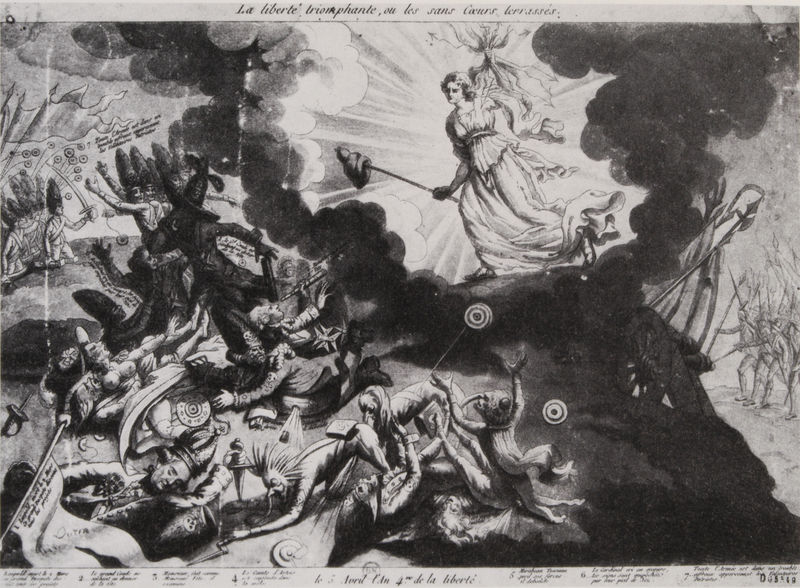
Titel: Die siegreiche Freiheit oder Die Niederschlagung der Herzlosen
Standort: Paris
Institution: Bibliothèque Nationale.
Schlagwörter: berg, dunkel, felsen, feuer, himmel, kampf, schatten, weiß, wolken, menschen, busen, frankreich, frau, frisur, grau, haar, hell, hut, kleid, licht, männer, schwarz, skizze, zeichnung, wolke, masse, gericht, kappe, mütze, mützen, falten, stein, tod, hügel, qualm, rauch, sonne, gewand, personen, blatt, krone, kreis, stock, engel, schrift, papier, düster, fahnen, stab, fahne, grafik, graphik, figuren, französisch, rad, banner, brand, gewalt, krieg, schlacht, sturm, kaiser, könig, soldaten, karikatur, falte, nasen, lciht, leuchten, flucht, fotografie, tusche, buch, blitze, strahlen, clown, druck, druckgraphik, jungfrau, radierung, stich, kupfer, illustration, militär, politik, revolution, schilder, schwarzweiß, schwert, text, waffen, zeitung, aufstand, revolte, soldat, beschriftung, überschrift, volk, zirkus, engländer, degen, orden, herrscher, allegorie, personifikation, armee, heer, sieg, tinte, gestalten, schein, triumph, nimbus, freiheit, blitz, dolch, fall, krieger, sturz, frei, heilige, töten, monarchie, schnecke, gewehre, maria, kupferstich, gefallene, donner, kriechen, verse, französische revolution, liberte, preußen, jakobiner, persiflage, stecken, gewölk, handschrift, pfeile, spielzeug, dämonen, hexe, monster, kanpf, schwrzweiß, verbrennung, masken, bajonette, bastille, straheln, seriendruck, viktoria, clowns, jan, louis xvi, strahlennimbus, schwarzweis, überirdisch, befreiung, jane, krig, revolutionär, jan d´arc, johnna, karrikaturen, kreib, kurrent, louis 16, mutiges herz, 1789, freihet, umbruch, #wolken, gwwand, stab schlange, kireig, 1788, fraterne, tatenkopf